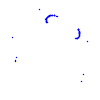
Particle: proton